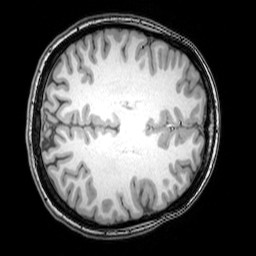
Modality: T1w
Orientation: axial
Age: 25
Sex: female
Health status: healthy
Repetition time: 0.081 s
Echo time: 0.037 s